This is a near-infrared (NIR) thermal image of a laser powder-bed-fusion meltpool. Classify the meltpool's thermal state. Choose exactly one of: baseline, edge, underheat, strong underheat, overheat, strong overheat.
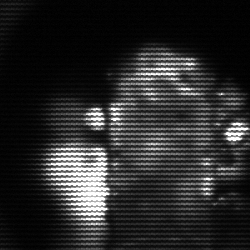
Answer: strong underheat